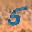
Label: 5